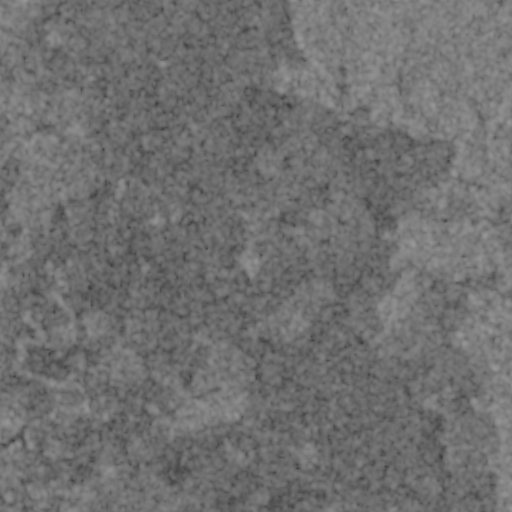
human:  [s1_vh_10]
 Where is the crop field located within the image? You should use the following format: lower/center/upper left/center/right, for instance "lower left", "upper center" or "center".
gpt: The crop field is located in the upper left of the image.
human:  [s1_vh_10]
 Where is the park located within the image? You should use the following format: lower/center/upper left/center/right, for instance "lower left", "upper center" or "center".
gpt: The park is located in the left of the image.
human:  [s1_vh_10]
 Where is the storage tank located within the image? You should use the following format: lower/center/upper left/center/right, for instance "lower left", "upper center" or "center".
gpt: The storage tank is located in the upper left of the image.
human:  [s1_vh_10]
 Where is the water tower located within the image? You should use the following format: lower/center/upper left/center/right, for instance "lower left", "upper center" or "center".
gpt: The water tower is located in the lower left of the image.
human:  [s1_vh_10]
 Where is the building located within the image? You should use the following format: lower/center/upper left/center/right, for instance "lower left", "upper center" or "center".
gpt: There is no building in the image.

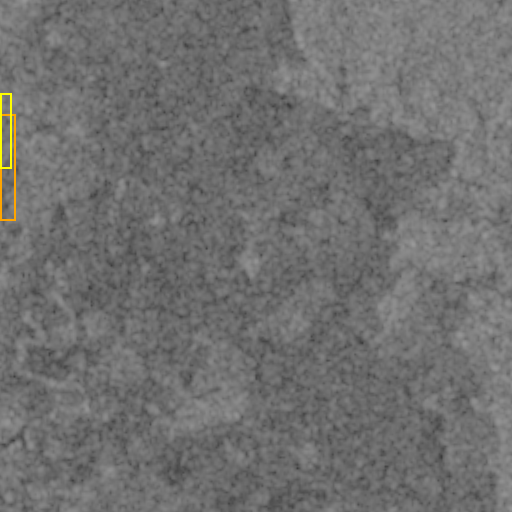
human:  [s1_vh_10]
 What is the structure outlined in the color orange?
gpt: The structure outlined in orange is a crop field.
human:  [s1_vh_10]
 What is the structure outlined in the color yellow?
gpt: The structure outlined in yellow is a park.
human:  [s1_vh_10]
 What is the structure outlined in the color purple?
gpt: There is no purple outline.